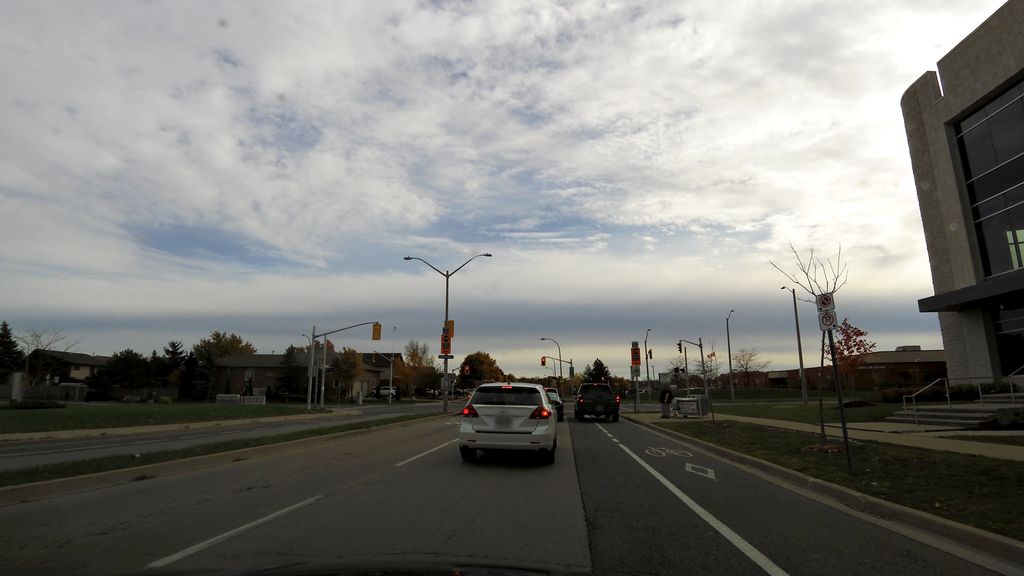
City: hamilton